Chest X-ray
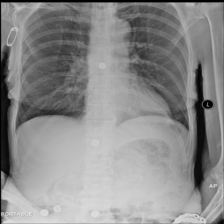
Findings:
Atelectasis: negative
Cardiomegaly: negative
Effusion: negative
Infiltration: negative
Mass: negative
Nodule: negative
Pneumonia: negative
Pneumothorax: negative
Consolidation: negative
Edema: negative
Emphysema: negative
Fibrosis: negative
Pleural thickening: negative
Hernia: negative